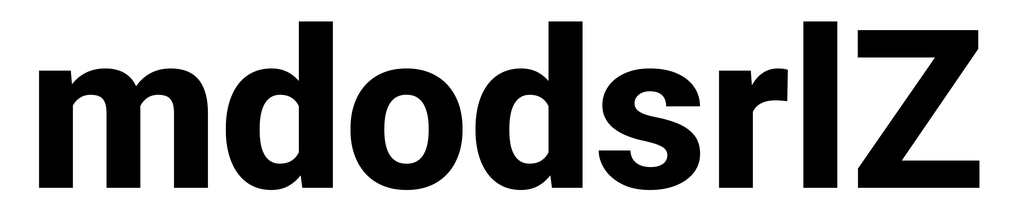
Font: Roboto_ExtraBold